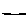
Label: line